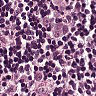
Metastatic tissue present: yes